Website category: book
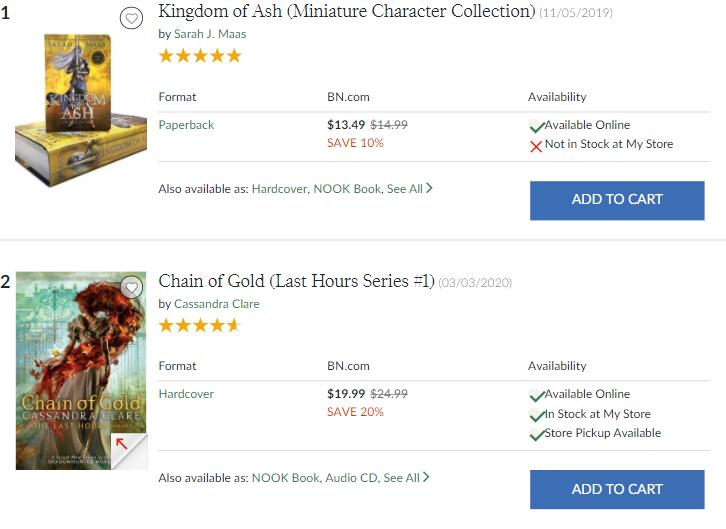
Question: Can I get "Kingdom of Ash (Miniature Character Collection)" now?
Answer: yes

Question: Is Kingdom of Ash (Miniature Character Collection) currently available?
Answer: yes

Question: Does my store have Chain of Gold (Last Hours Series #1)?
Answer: yes

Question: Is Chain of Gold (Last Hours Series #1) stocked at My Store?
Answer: yes

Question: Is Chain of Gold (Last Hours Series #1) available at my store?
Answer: yes

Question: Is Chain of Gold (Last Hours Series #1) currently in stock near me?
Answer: yes

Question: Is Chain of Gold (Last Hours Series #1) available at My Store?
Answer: yes

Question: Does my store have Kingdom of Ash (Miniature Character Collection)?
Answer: no

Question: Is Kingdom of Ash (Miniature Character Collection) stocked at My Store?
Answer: no

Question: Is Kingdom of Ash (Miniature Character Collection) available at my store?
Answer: no

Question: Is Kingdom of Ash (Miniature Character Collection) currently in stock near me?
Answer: no

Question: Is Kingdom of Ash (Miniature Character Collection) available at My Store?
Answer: no

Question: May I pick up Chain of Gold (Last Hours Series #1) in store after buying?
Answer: yes

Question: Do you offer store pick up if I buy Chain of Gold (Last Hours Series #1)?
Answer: yes

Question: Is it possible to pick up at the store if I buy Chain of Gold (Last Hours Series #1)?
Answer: yes

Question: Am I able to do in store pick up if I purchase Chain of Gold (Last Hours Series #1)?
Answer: yes

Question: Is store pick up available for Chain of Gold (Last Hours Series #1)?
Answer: yes

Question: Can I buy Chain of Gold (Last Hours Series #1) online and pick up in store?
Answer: yes

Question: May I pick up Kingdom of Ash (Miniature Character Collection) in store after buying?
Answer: no

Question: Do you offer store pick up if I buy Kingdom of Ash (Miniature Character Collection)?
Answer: no

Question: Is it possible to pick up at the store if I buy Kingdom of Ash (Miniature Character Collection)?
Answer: no

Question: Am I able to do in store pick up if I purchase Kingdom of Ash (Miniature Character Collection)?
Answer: no

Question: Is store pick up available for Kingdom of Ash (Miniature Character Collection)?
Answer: no

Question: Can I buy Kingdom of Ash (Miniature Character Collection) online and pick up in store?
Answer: no